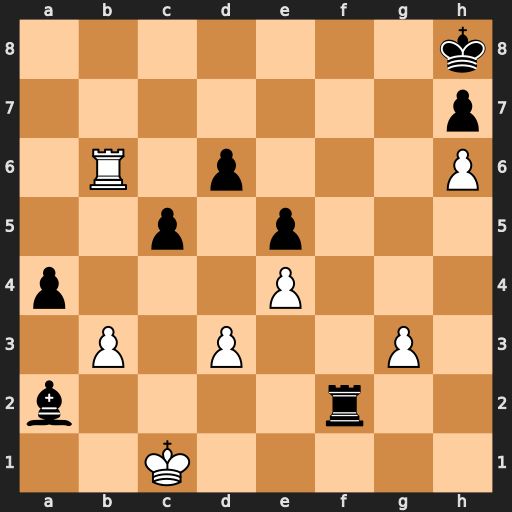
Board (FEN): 7k/7p/1R1p3P/2p1p3/p3P3/1P1P2P1/b4r2/2K5
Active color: w
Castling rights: -
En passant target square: -
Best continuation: Rb8+ Rf8 Rxf8#